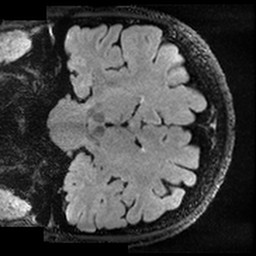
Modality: FLAIR
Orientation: coronal
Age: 42
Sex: male
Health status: healthy
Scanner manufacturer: ge
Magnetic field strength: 3 T
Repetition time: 5 s
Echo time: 0.08928 s